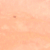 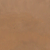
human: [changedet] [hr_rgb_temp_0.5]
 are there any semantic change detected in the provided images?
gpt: Everything remains the same.